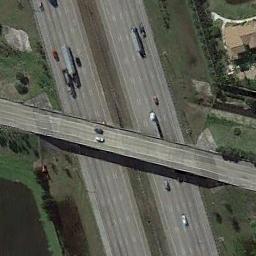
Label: overpass